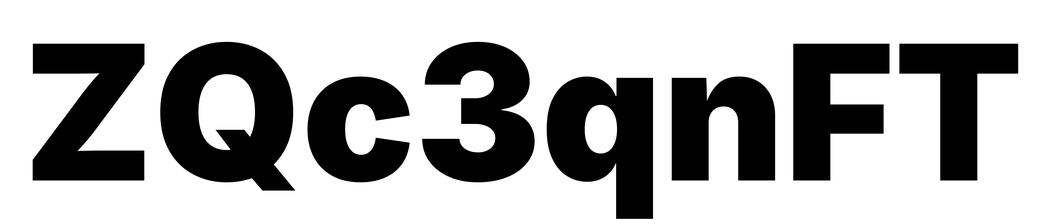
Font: Inter_Black